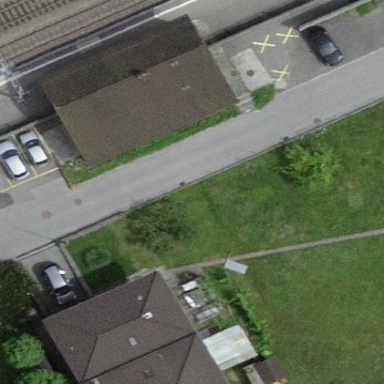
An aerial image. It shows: Train station building.